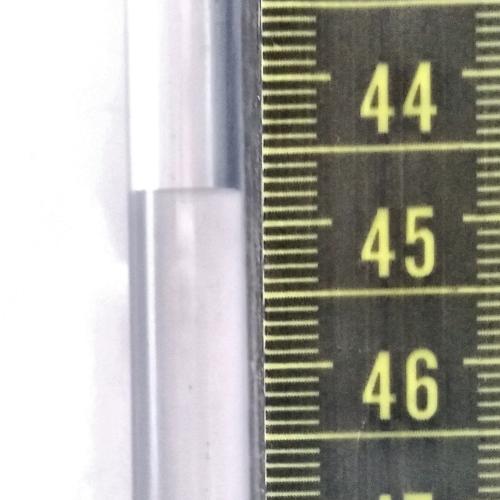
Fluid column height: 44.8 cm